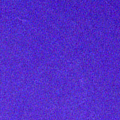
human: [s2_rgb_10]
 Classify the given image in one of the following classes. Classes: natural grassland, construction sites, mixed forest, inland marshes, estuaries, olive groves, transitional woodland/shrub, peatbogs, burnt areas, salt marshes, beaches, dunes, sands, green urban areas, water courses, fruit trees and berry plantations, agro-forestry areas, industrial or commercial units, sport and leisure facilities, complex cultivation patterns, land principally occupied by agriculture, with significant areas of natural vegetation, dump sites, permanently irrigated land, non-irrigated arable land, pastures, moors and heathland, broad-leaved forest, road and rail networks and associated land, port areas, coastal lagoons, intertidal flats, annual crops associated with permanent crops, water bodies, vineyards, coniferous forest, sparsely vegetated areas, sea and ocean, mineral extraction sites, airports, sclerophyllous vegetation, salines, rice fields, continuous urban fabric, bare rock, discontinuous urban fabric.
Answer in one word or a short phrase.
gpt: water bodies